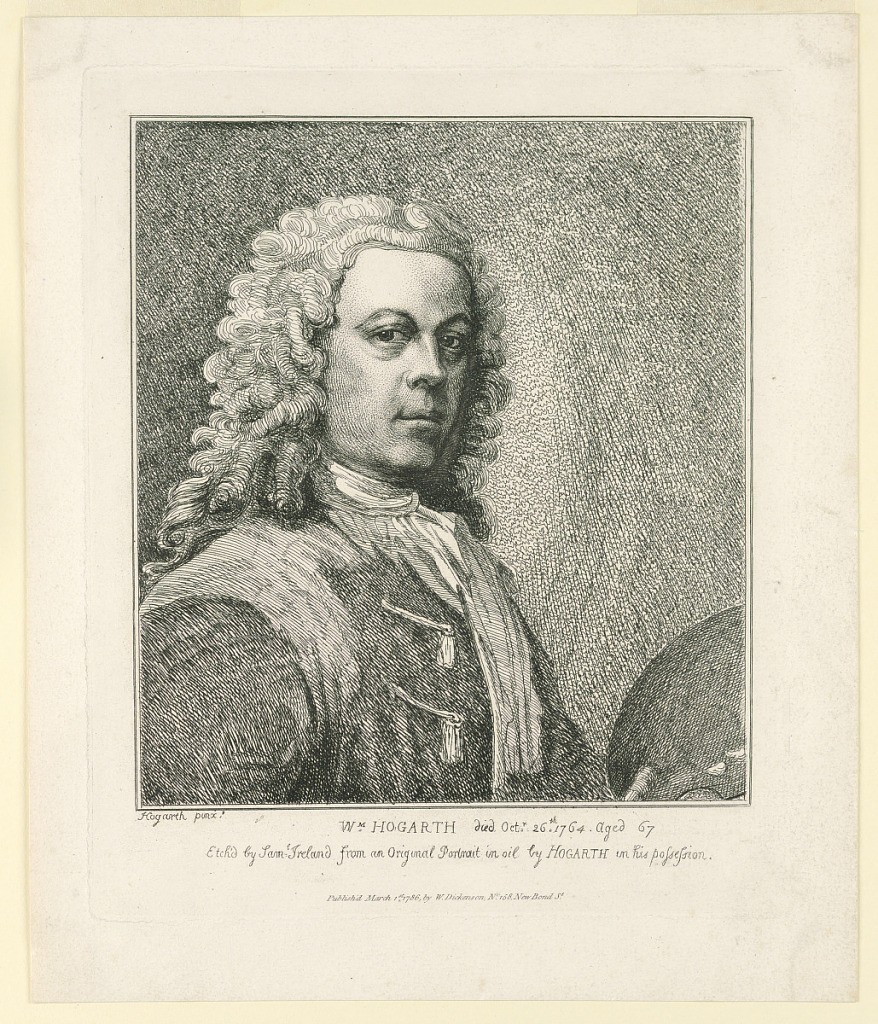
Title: Portrait of William Hogarth
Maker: Samuel Ireland, English, ca. 1744–1800
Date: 1786
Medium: Etching on paper
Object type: Print
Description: Bust-length portrait of the painter, William Hogarth, turned to the right, his gaze directed toward the observer. He holds palette in his hand. Inscription, artists' names and publisher's below.